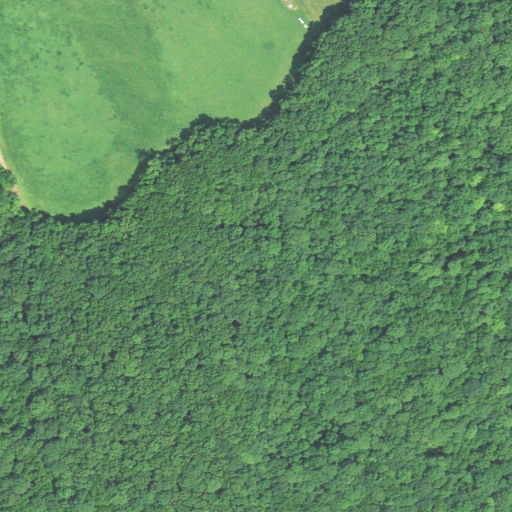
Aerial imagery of mountain in Connecticut named Utley Hill containing deciduous forest, pasture, and mixed forest